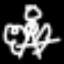
Label: angel